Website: home-depot
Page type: customer-info-address
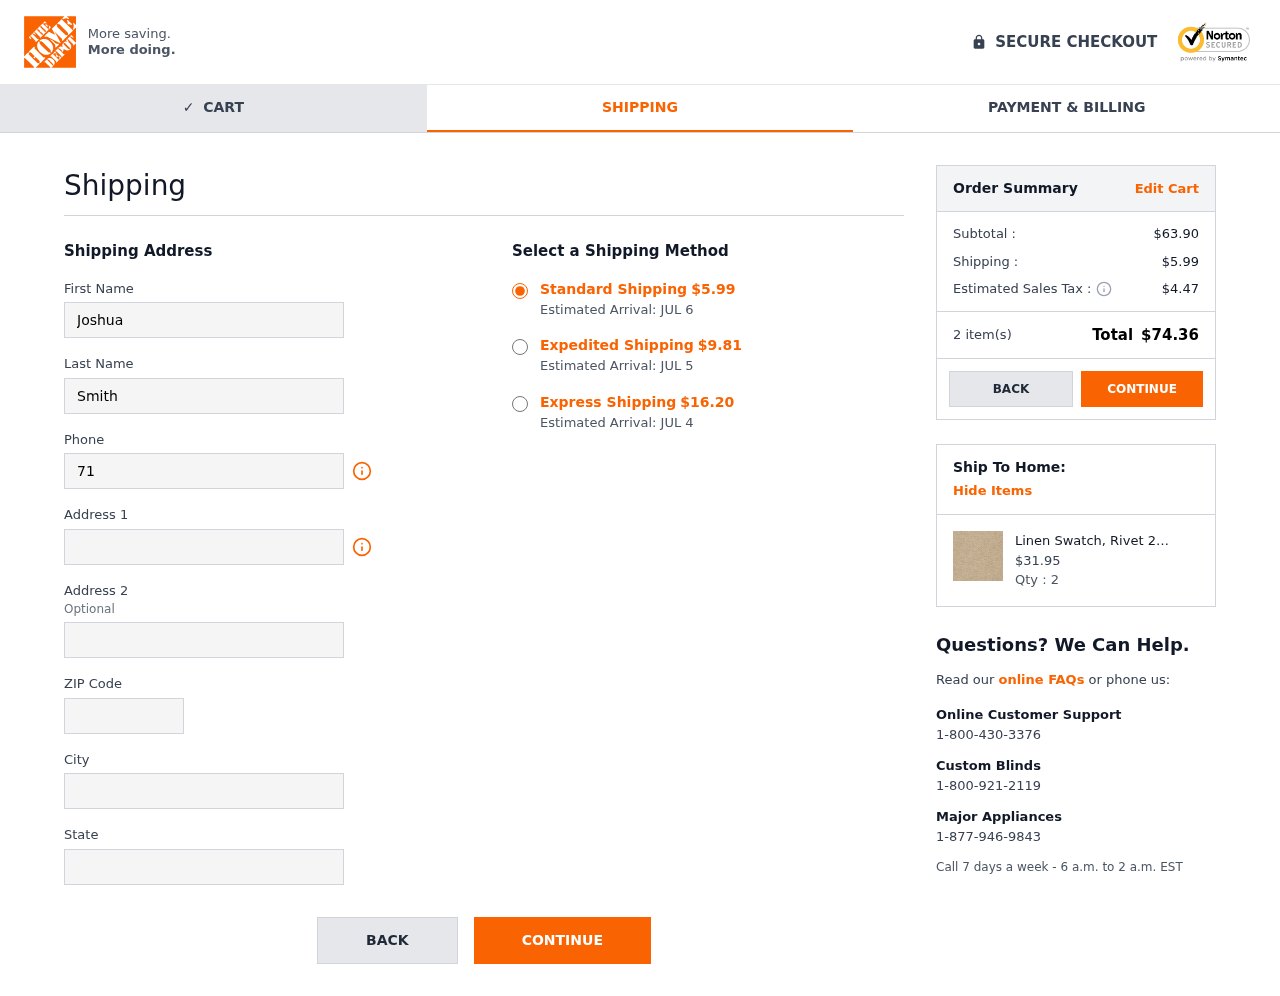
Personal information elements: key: PII_CITY
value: East Edwardland
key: PII_FIRSTNAME
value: Joshua
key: PII_LASTNAME
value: Smith
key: PII_PHONE
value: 7114985803
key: PII_POSTCODE
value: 25234
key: PII_STATE
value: Maryland
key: PII_STREET
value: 04660 Werner Station
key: PII_STREET2
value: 801 Kelsey Gardens
Product elements: key: PRODUCT1_NAME
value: Linen Swatch, Rivet 25010071
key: PRODUCT1_PRICE
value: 31.95
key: PRODUCT1_QUANTITY
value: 2
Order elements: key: ORDER_SHIPPING_COST
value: $5.99
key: ORDER_DELIVERY_DATE
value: Estimated Arrival: JUL 6
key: ORDER_SHIPPING_COST_EXPEDITED
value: $9.81
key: ORDER_DELIVERY_DATE_EXPEDITED
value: Estimated Arrival: JUL 5
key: ORDER_SHIPPING_COST_EXPRESS
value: $16.20
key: ORDER_DELIVERY_DATE_EXPRESS
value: Estimated Arrival: JUL 4
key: ORDER_SUBTOTAL
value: $63.90
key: ORDER_TAX
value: $4.47
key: ORDER_NUM_ITEMS
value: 2 item(s)
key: ORDER_TOTAL
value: $74.36